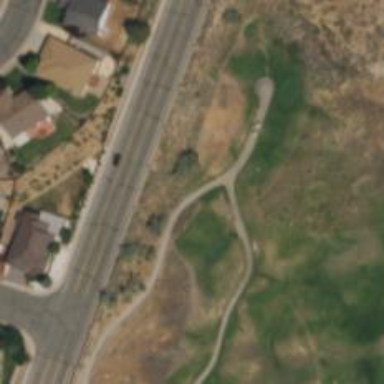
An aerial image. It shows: Path for golf carts.